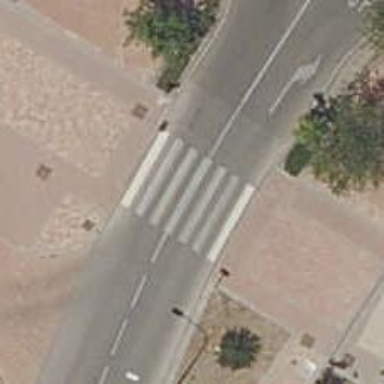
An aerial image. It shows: Zebra crossing on the road.